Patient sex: M
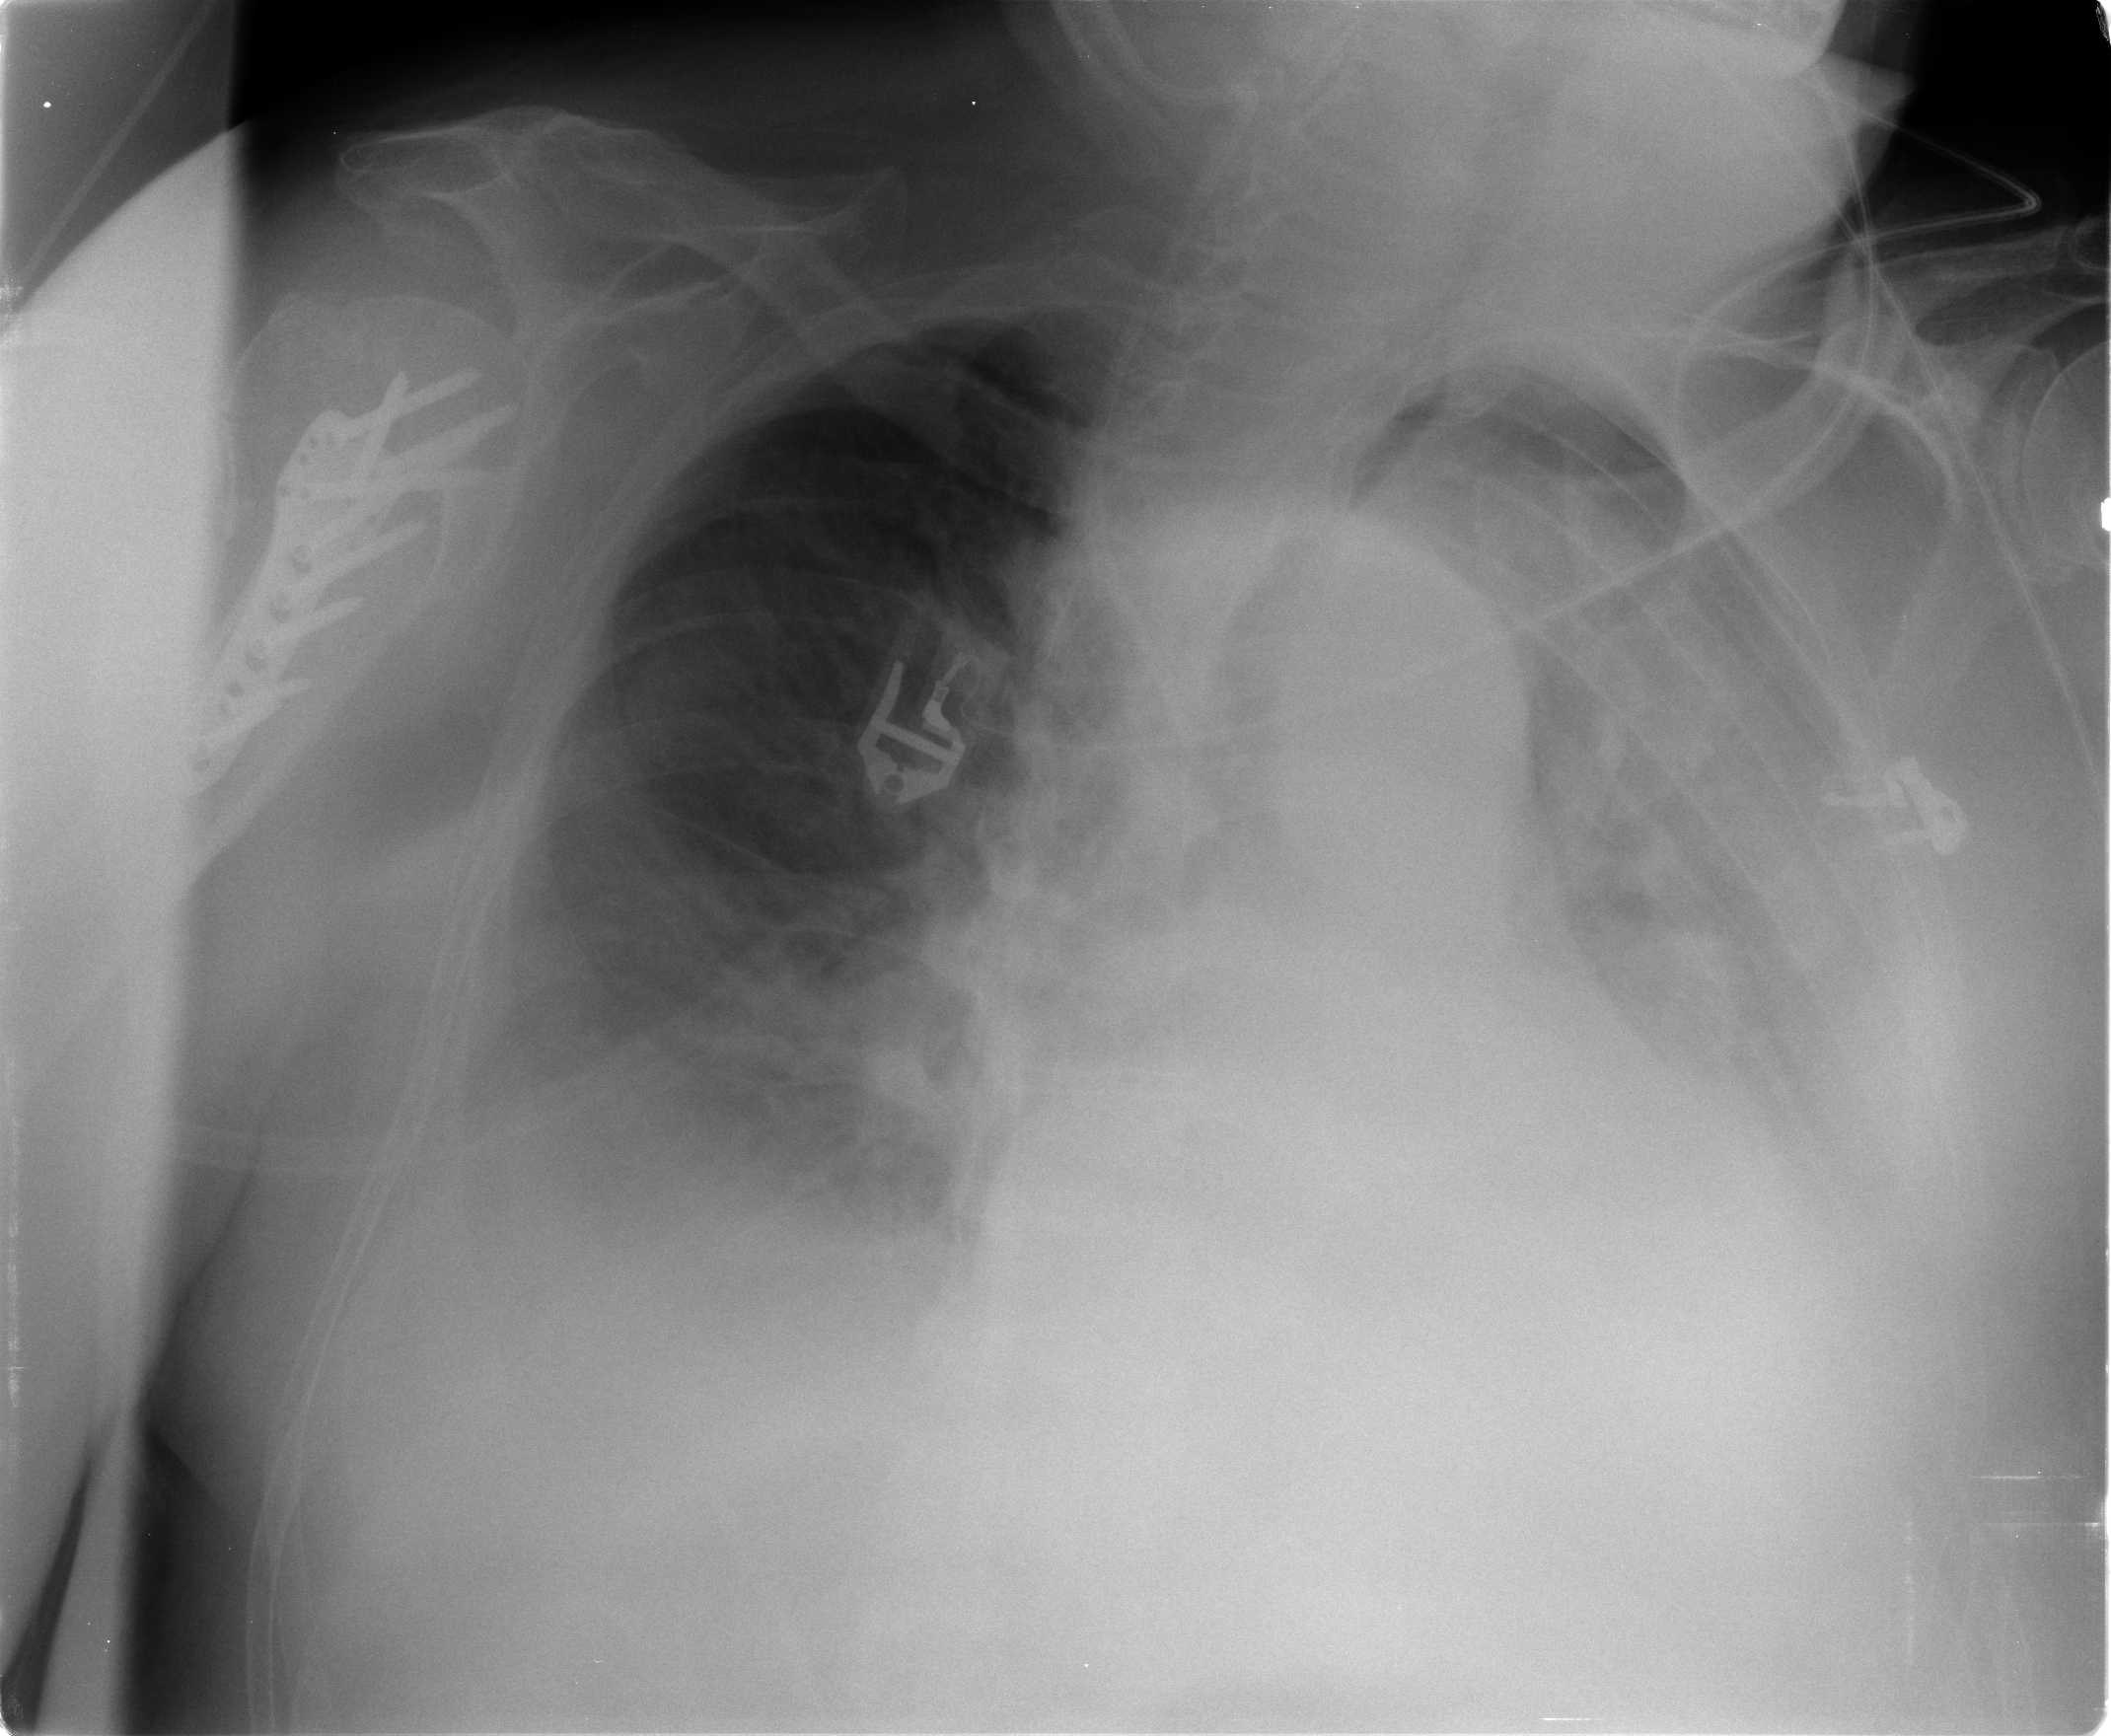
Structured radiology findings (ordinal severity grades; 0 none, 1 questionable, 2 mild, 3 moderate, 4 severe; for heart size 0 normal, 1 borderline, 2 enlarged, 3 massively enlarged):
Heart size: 2
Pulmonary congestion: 3
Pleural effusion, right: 3
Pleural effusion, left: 3
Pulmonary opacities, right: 2
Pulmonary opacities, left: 2
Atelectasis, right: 2
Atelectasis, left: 3